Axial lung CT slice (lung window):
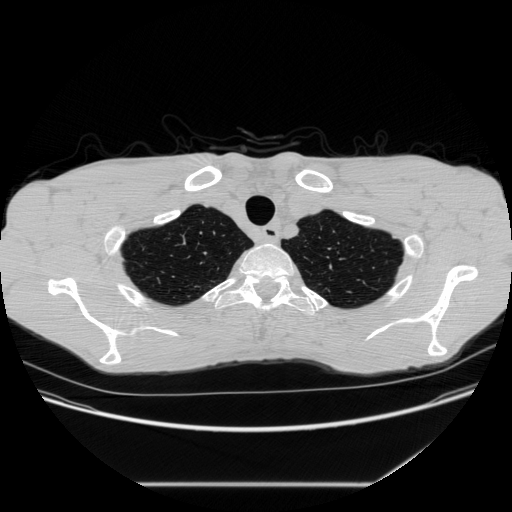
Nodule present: no